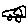
Label: car